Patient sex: M
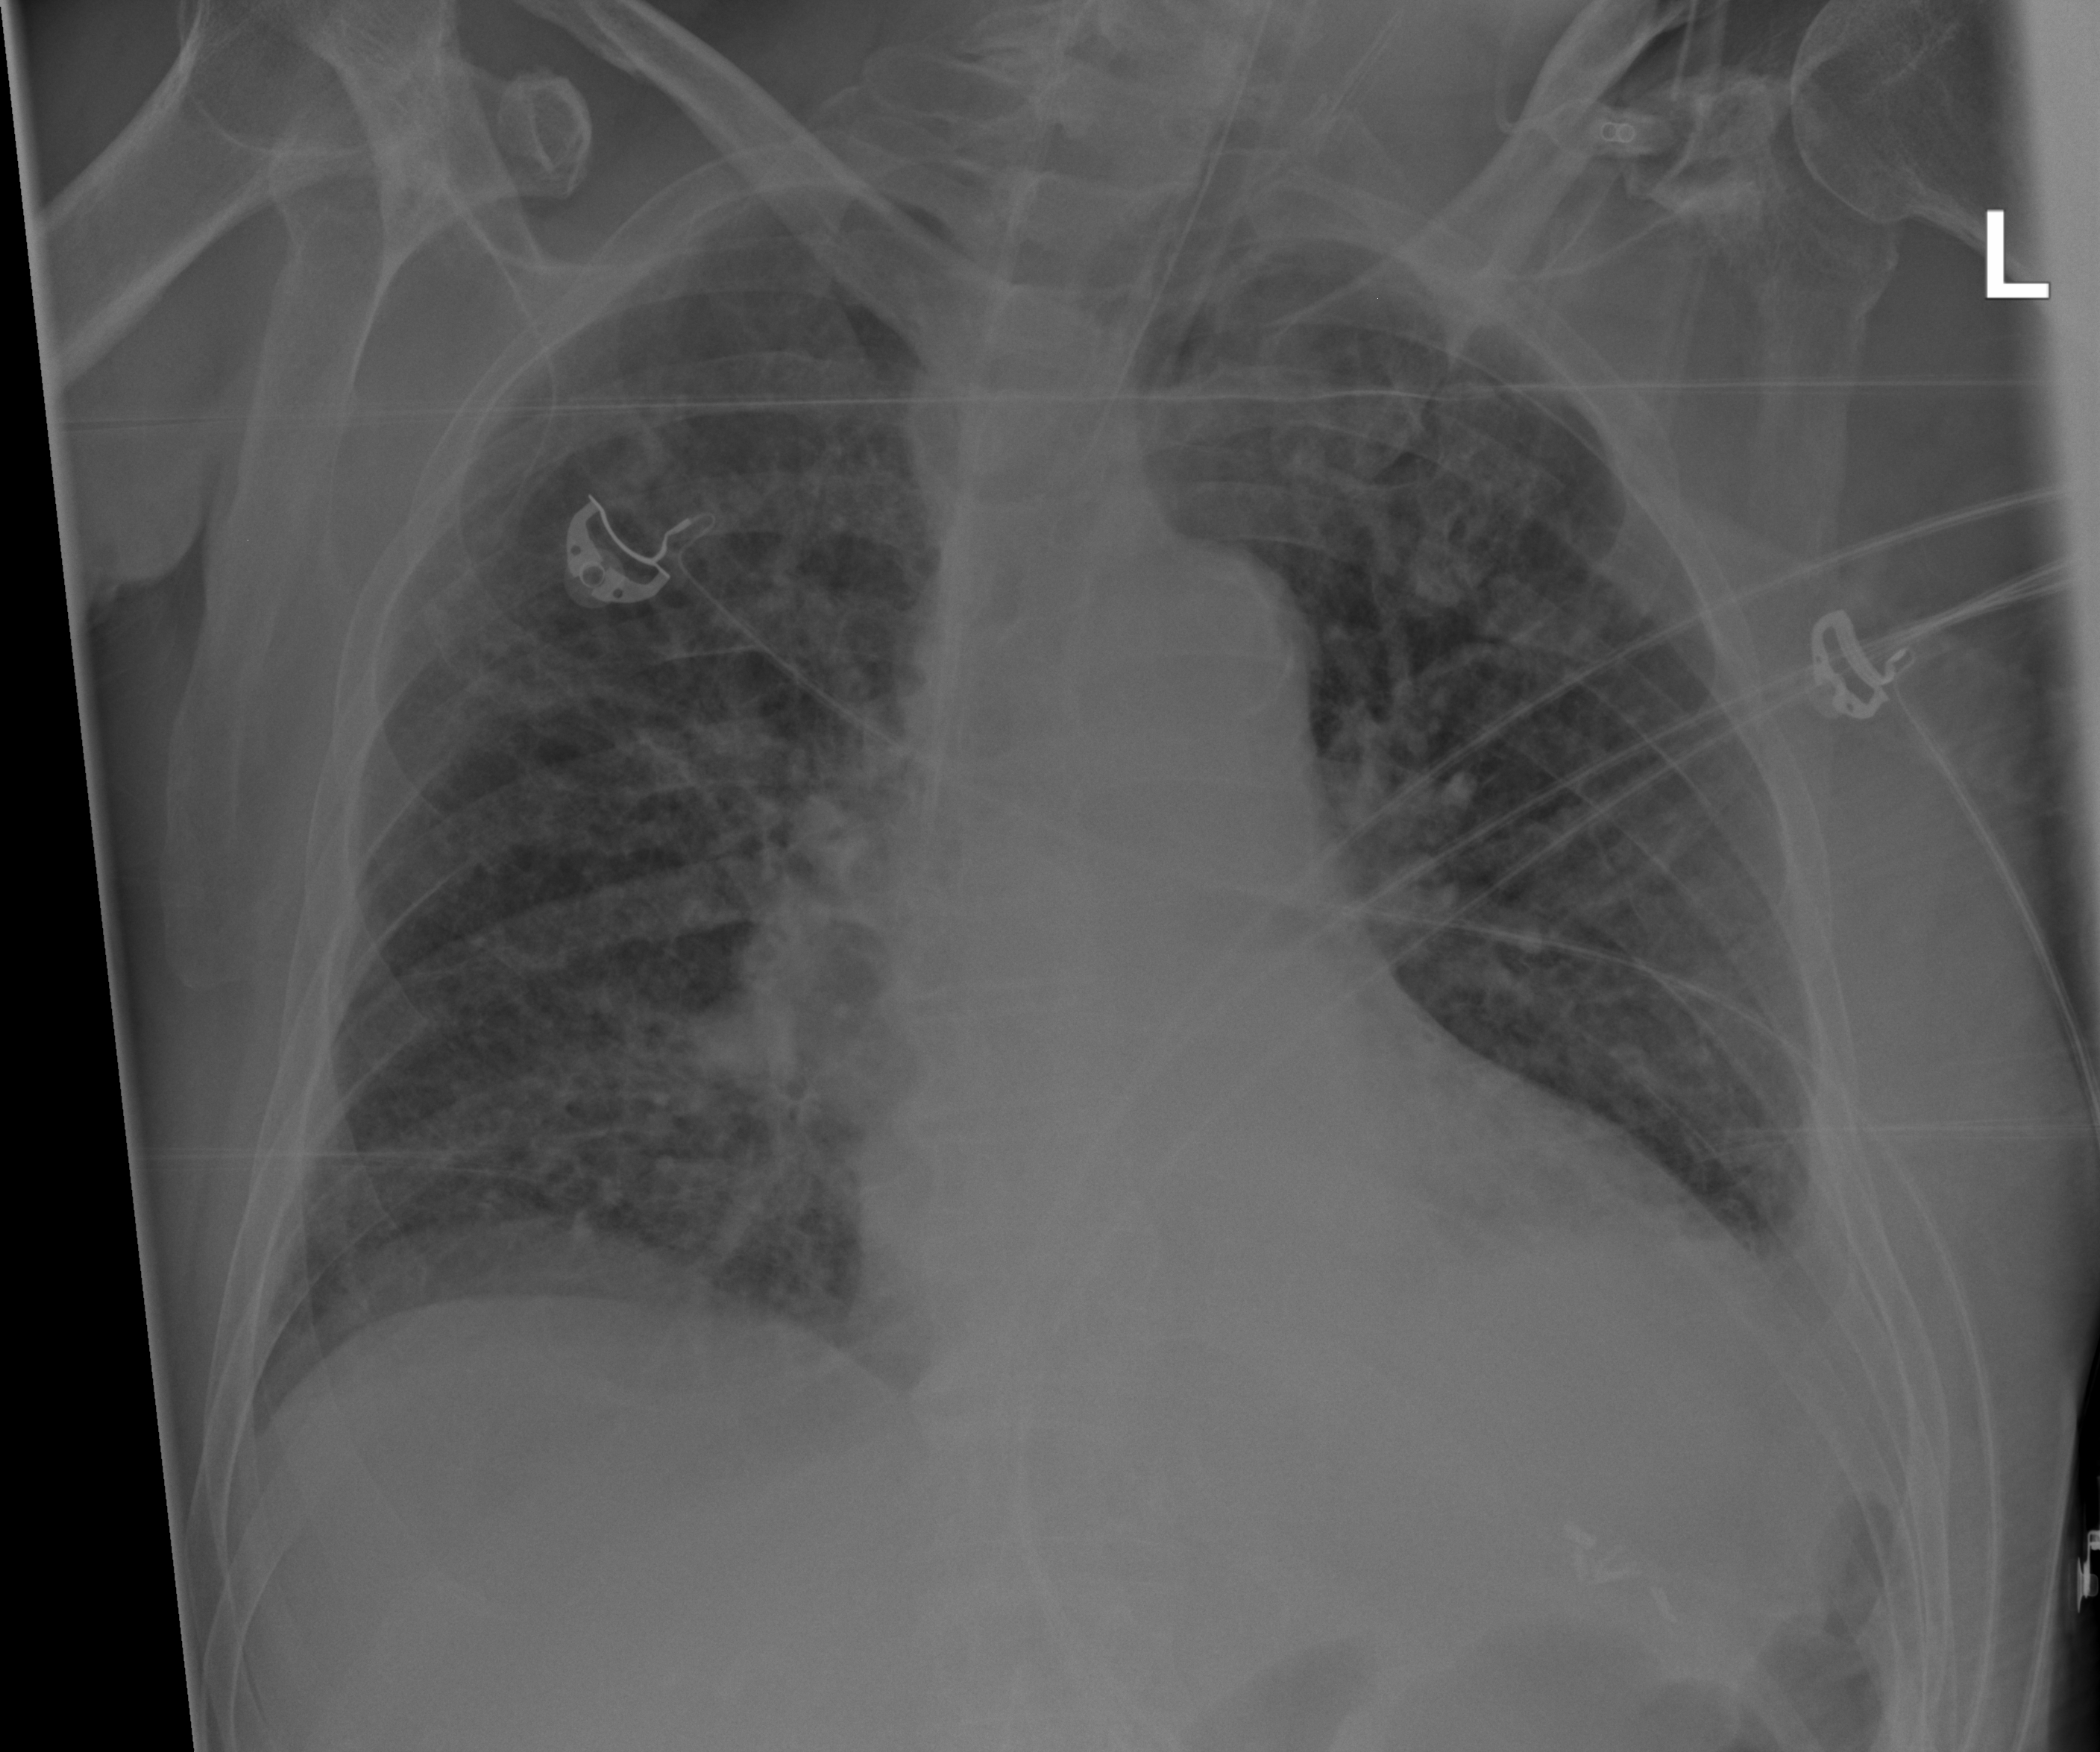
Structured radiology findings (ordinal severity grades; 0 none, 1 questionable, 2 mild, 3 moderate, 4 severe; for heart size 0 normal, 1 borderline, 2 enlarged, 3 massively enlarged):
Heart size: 0
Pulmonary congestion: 0
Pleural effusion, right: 0
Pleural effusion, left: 2
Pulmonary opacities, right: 0
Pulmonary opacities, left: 0
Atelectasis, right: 0
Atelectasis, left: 2